Question: how can I split or use regex for the results of this msgbox to only get:
"maricruz.tinajero"

I thought about removing all new lines so it's only on one line and then using an index number to get the position of the string I want but im still trying to figure that out.
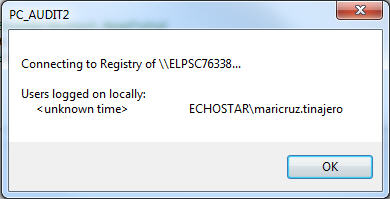
Answer: Forget about using 'Split' or 'Regex' for this:
'''
Dim idx As Integer = msg.LastIndexOf(""c)
Dim user As String = msg.SubString(idx + 1)
'''